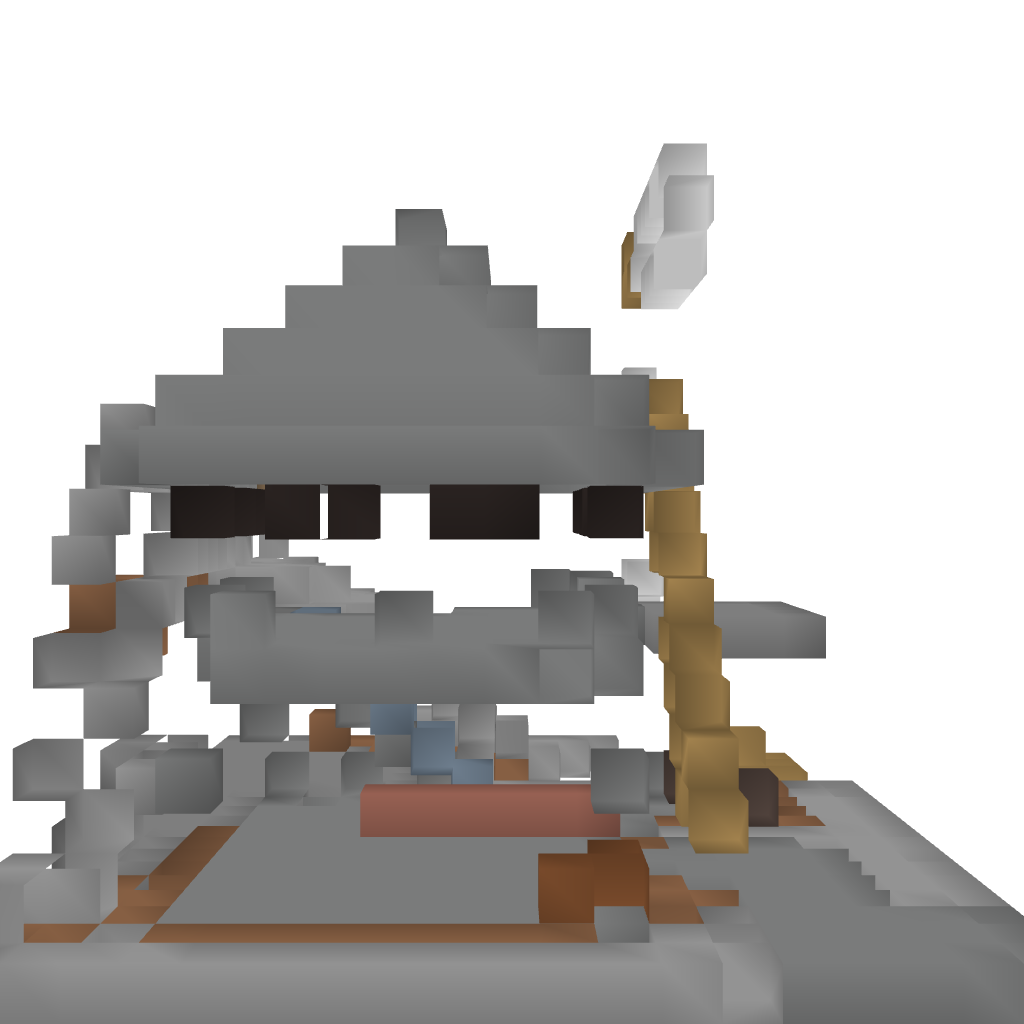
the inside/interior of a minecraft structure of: admin shoppe